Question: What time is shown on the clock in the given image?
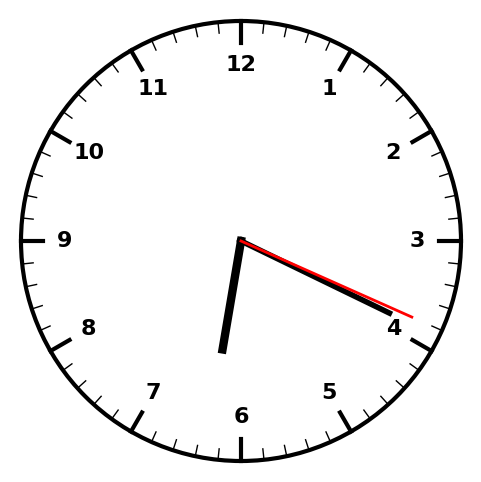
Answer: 06:19:19